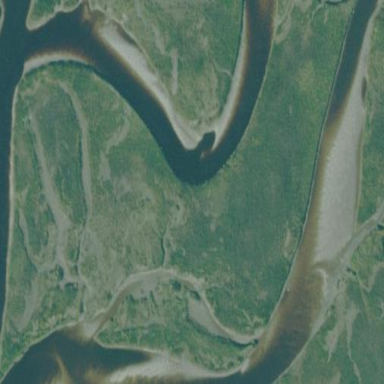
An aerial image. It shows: Saltmarsh wetland area.